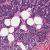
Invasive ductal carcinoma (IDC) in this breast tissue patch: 1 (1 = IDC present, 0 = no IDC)